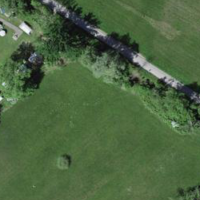
EUNIS habitat code: 16
Species observed at this site:
Prunus padus
Gryllus campestris
Carduelis carduelis
Bistorta officinalis